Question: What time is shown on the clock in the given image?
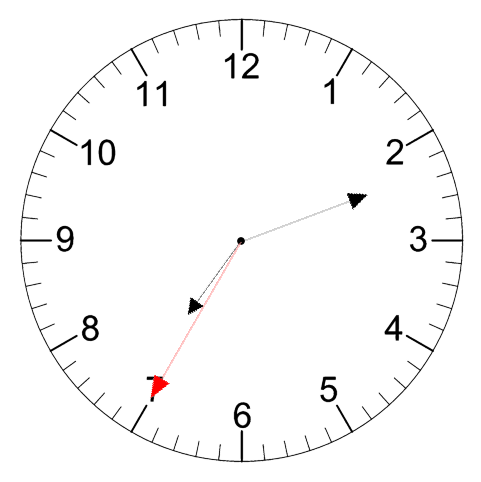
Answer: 07:11:35